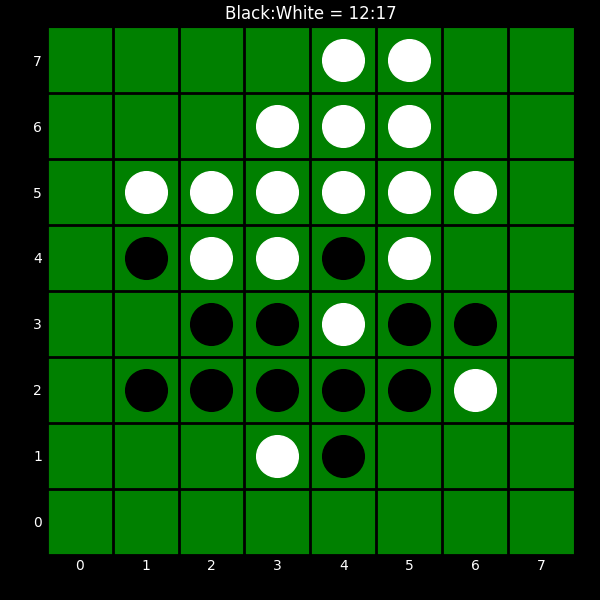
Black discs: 12
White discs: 17